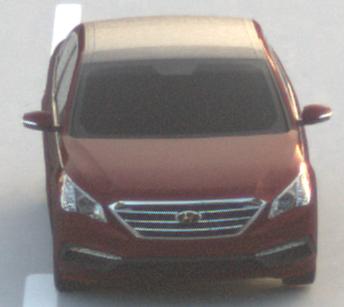
Make: Hyundai
Model: Sonata
Detailed model: Gen. 7
Model produced from: 2015
Model produced until: 2017
Doors: 4
Color: red
Road condition: dry road
Daytime: sunrise or sunset
Contrast: low contrast